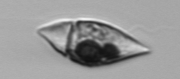
Label: Amphidinium